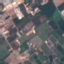
Label: PermanentCrop